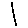
Label: line